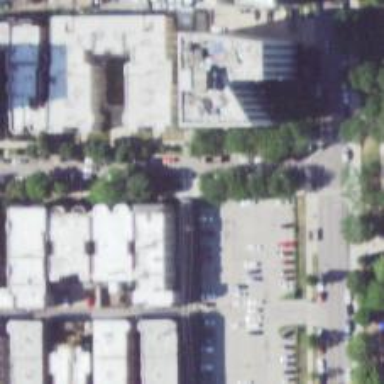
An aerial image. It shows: Alley classified as service road.